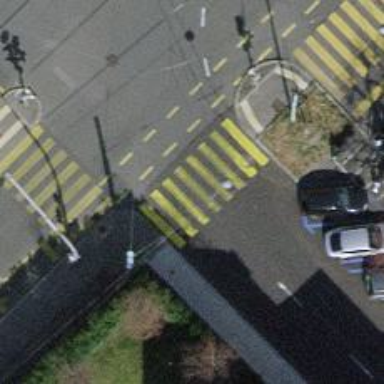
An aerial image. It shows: Crossing with traffic signals.